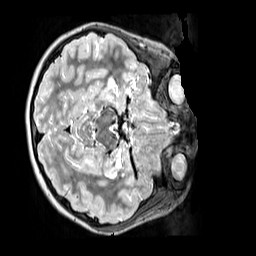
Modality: T2w
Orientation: axial
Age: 9
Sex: female
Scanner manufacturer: siemens
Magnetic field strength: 3 T
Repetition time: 3.2 s
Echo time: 0.408 s